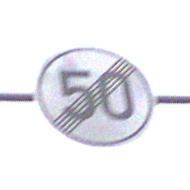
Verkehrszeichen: EndeGeschwindigkeit50
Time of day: Midday
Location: Outdoor (Nature)
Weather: Overcast
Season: NotSpecified
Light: Natural